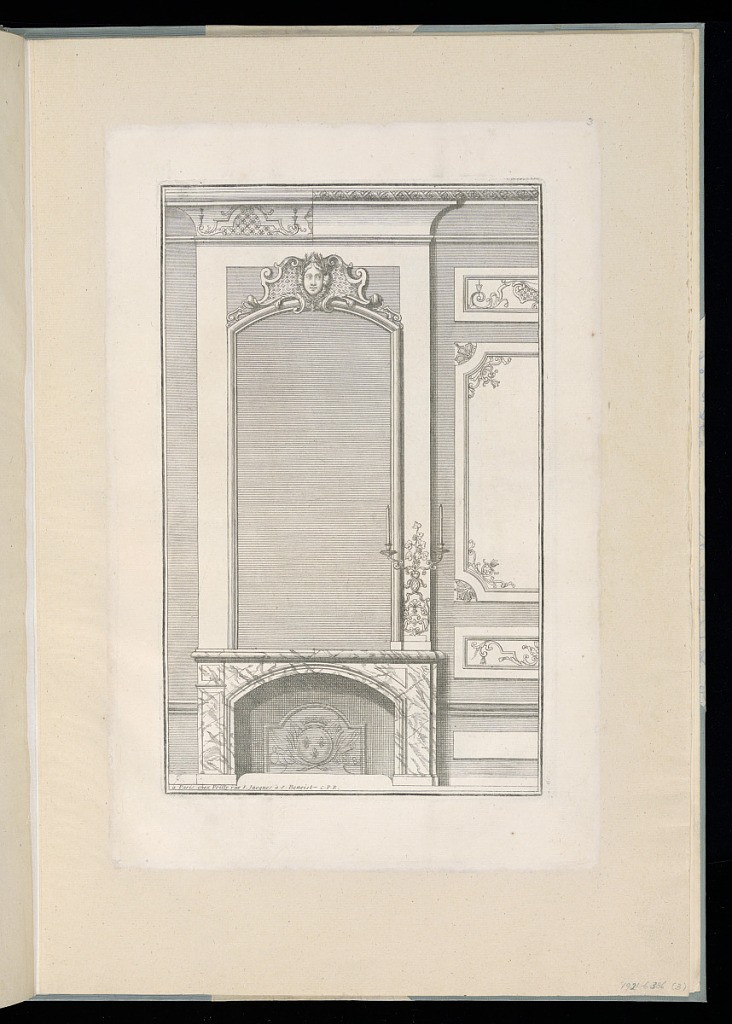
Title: Fireplace (Chimney Piece and Mantel) Design
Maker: François II de Poilly, French, 1666 – 1741
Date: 1712
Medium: Etching and engraving on laid paper
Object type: Print
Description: An interior wall elevation with a fireplace (chimney piece and mantel) to the left and wall paneling (boiseries) to the right. The backplate features the French Royal coat of arms with the three fleurs-de-lys. The mantel is marble, with two variations in the design (split in half). The overmantel mirror or frame features a central cartouche above, with a mask (mascaron), scrolling acanthus leaves, fleurons, diaper pattern, strapwork, and s-scrolls. To the right of the overmantel, is a wall sconce with two candles, decorated with vine leaves, grapes and strapwork. The cornice design is split into two with different options, a strapwork diaper and rosette molding or a running pattern featuring rosettes, strapwork, acanthus leaves, and fleurons. The paneling (boiseries) to the right includes two smaller horizontal panels and a larger central panel with similar motifs and ornament, and a plain dado level below.